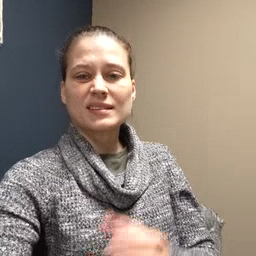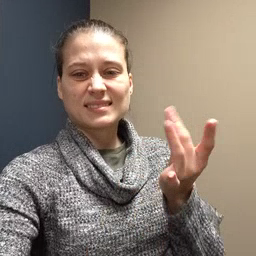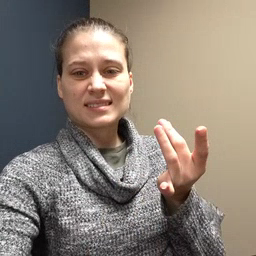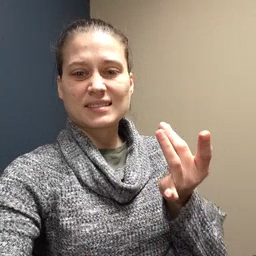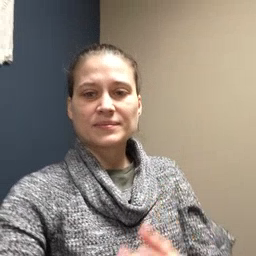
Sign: sticky